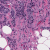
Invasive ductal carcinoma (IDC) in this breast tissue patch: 0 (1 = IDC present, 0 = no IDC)